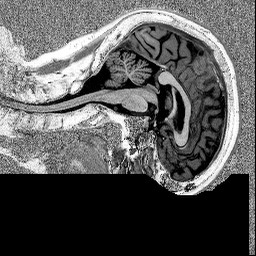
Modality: MP2RAGE
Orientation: sagittal
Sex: female